Question: For a homework problem, we are given a String of length n, and we're told to create the sorted suffixs and sort them in such a way that we can return the string corresponding to the original index of the ith index in the sorted list. For example, given the string "bears", we have as follows:
!
In other words, a final_index[i] value of 2 means that the suffix originally at index 2 is at index i in the sorted list.
My problem is that the obvious solution, to use substring and build the sorted_suffixes and then to sort those isn't allowed because we're not allowed to explicitly build the suffixes. How can this limitation be overcome? Thank you for your help.
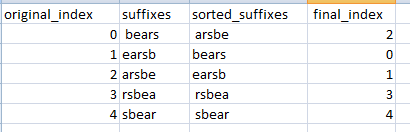
Answer: Use comparator to sort the suffixes with invoking
public static void sort(T[] a, Comparator c);
Convert string to char array
In comparator define compare such that it sorts suffixes lexicographically scanning one character at a time...
You dont need to store suffixes explicitly....
Use all wrapper classes instead of raw classes